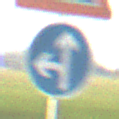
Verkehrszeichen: VorgeschriebeneFahrtrichtungGeradeausOderLinks
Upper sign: Arbeitsstelle
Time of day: SunriseSunset
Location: Outdoor (Suburban)
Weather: PartlyCloudy
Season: NotSpecified
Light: Natural